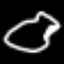
Label: frog